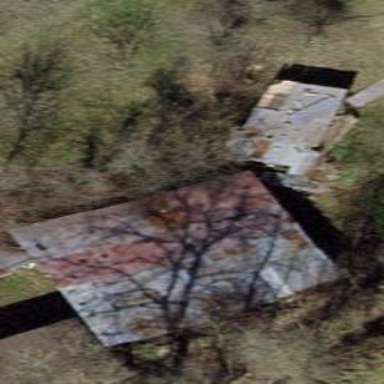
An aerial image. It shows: View of roof of building.